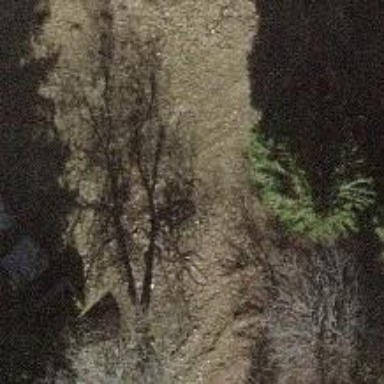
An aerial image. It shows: Single tag "natural: tree."